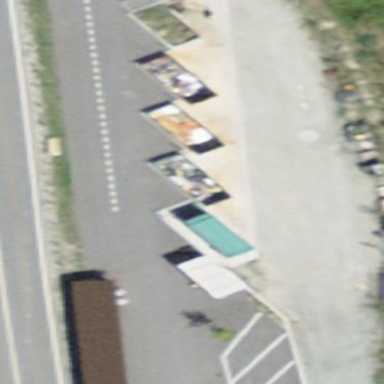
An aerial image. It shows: Recycling center.